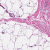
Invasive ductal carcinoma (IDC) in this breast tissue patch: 0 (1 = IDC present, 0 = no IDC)